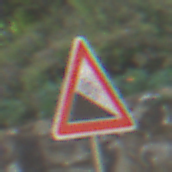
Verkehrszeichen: Gefaelle10
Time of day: MorningAfternoon
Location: Outdoor (Urban)
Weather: PartlyCloudy
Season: NotSpecified
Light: Natural